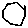
Label: hexagon